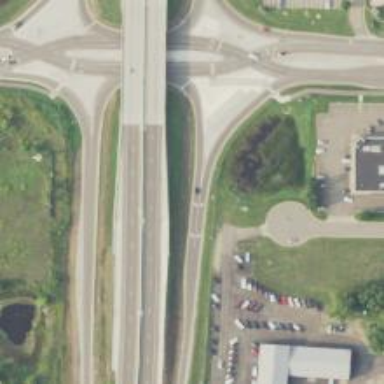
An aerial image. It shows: Motorway link at diverging diamond interchange (DDI) junction.